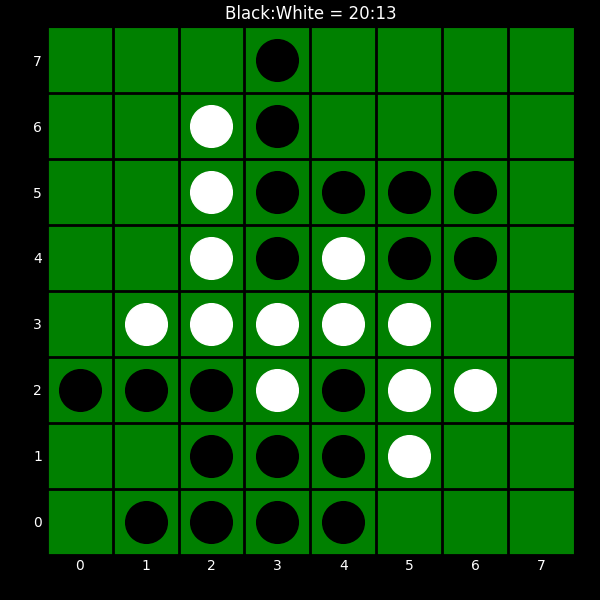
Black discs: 20
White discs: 13